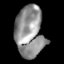
Tissue: skin
Cell type: Epithelial cells
Senescence score: 0.2386
Nuclear area (px): 1436
Mean DAPI intensity: 144.364